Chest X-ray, PA view. Patient: 45 years old, sex F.
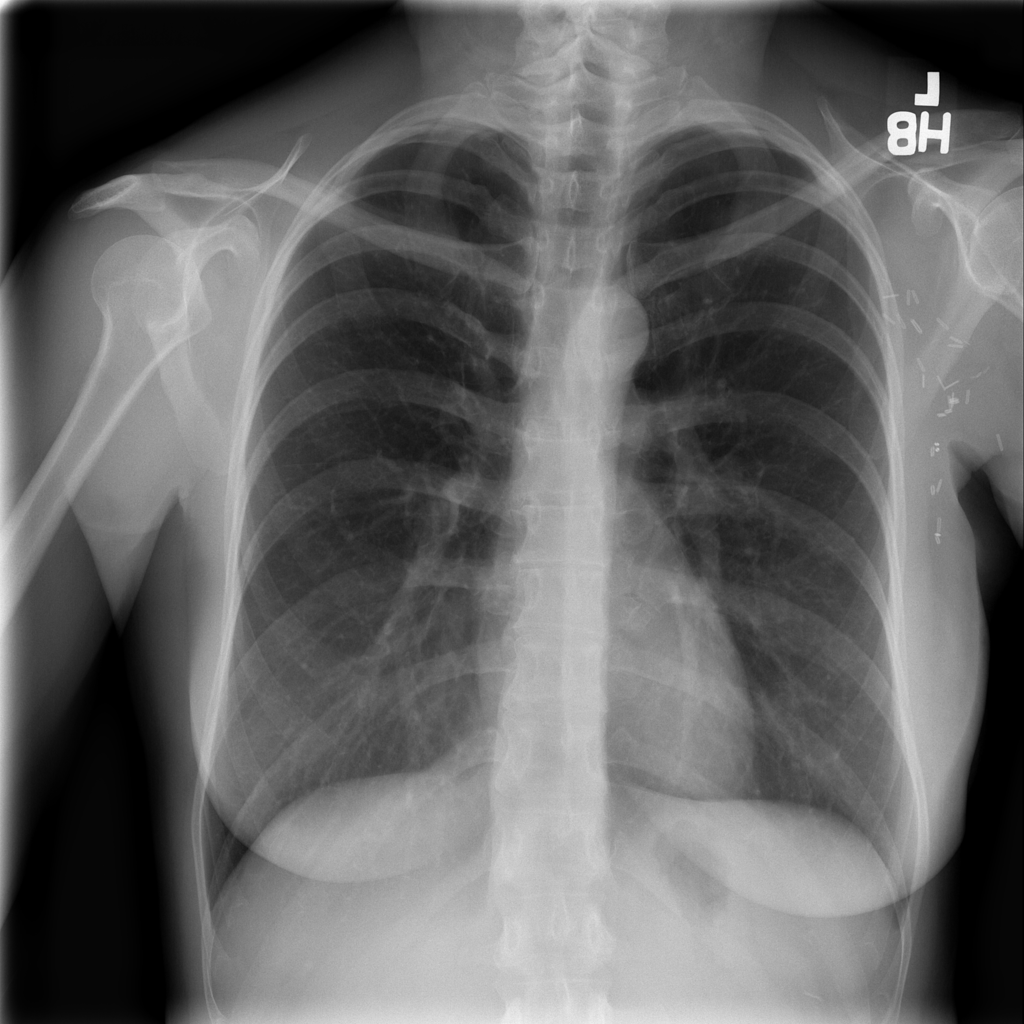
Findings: No Finding